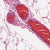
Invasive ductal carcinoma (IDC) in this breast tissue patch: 0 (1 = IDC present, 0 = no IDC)